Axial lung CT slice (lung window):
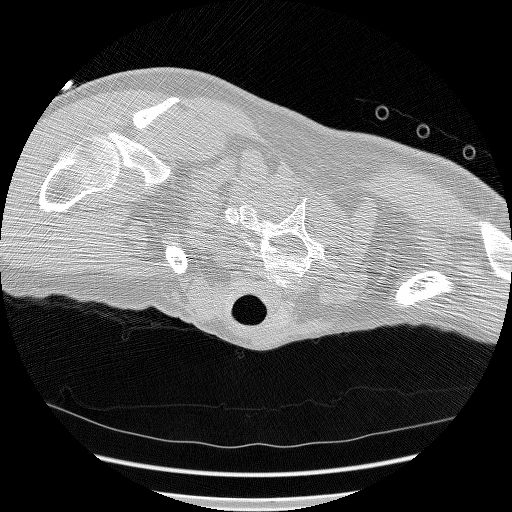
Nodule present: no